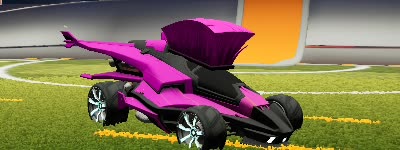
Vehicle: aftershock